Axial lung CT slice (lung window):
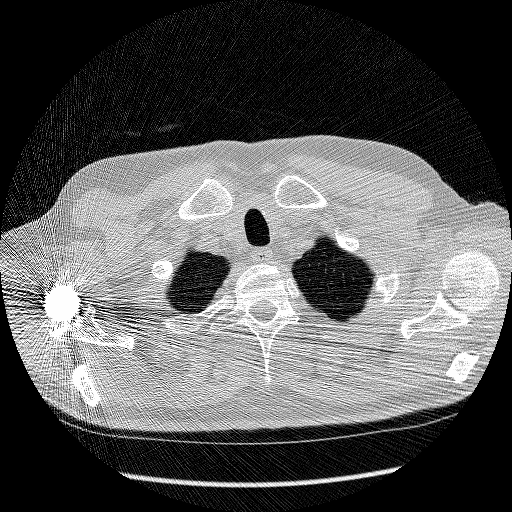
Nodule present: no